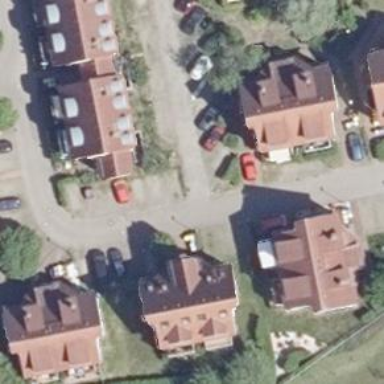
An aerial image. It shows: Living street.